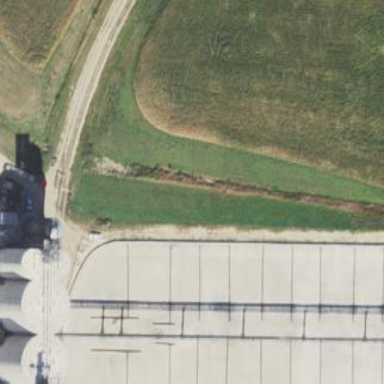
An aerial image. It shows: Building identified as silo.